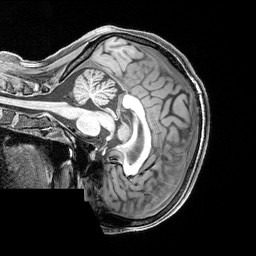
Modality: T1w
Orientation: sagittal
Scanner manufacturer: siemens
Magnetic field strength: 3 T
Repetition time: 2.4 s
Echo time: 0.00215 s